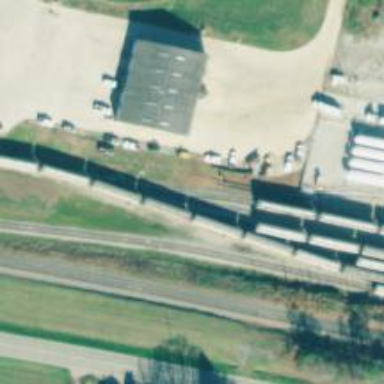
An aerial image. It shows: Rail spur service.